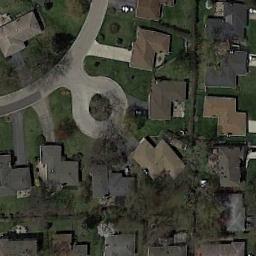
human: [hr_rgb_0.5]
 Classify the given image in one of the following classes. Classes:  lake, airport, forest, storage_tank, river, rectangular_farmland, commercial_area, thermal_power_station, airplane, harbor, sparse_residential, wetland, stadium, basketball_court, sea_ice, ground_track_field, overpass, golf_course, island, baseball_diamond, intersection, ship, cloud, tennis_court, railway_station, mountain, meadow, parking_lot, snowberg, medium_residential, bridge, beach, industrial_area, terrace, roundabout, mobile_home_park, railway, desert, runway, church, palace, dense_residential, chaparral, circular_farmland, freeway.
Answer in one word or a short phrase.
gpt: medium_residential